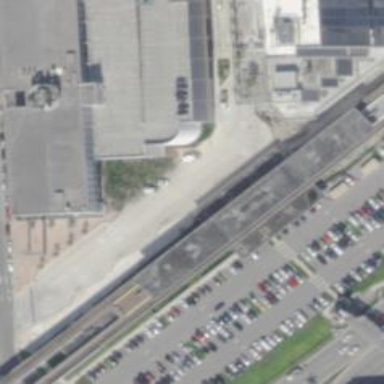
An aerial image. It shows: Train station building.